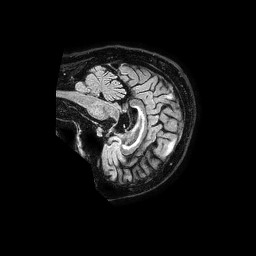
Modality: FLAIR
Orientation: sagittal
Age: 56
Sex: female
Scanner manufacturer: philips
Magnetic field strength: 1.5 T
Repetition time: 4.8 s
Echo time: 0.3 s